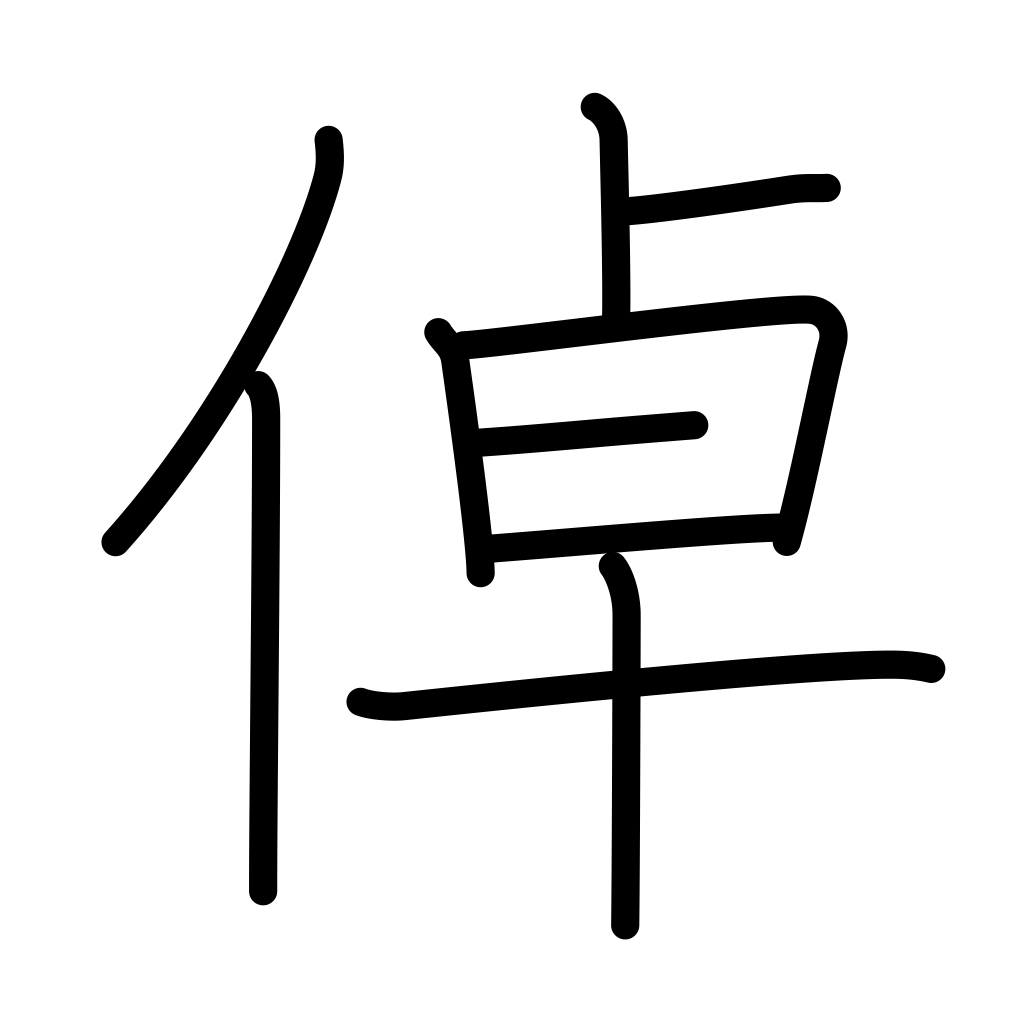
Meaning: large, clear, remarkable